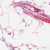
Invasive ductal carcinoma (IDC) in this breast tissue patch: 0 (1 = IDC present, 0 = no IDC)